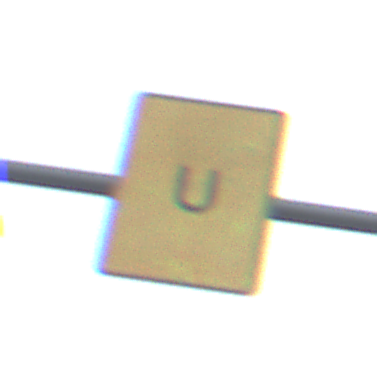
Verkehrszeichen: AnkuendigungOderFortsetzungUmleitungOhnePfeilsymbol
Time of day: Midday
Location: Outdoor (Suburban)
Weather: Overcast
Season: NotSpecified
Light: Natural